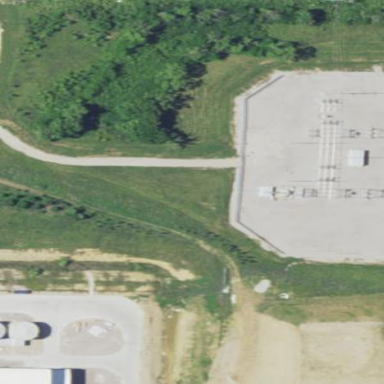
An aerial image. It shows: Power substation.